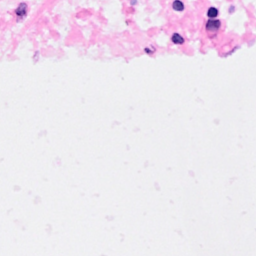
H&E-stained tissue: Breast